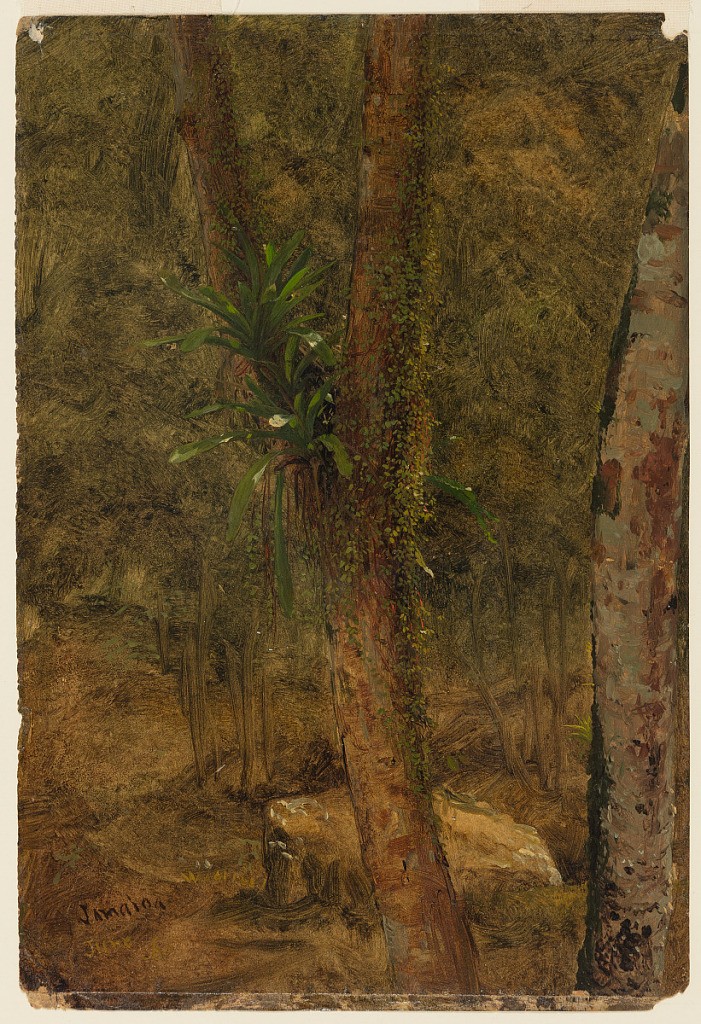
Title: Trees in the Jungle Interior, Jamaica
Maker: Frederic Edwin Church, American, 1826–1900
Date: June 1865
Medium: Brush and oil, graphite on paperboard
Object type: Drawing
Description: Botanical and landscape sketch showing a view of trees in the interior of the Jamaican jungle. One tree at center--the focus of the composition--bifurcates into two separate boughs at center, while several plants grow in the crux created by the split. The tree's right side is covered in hanging vines. A portion of another nearby tree is visible along the right margin and is largely cut off. Trunks and stems are loosely suggested in the background by upward brushstrokes at lower center, which lead to a mass of vaguely rendered green vegetation.